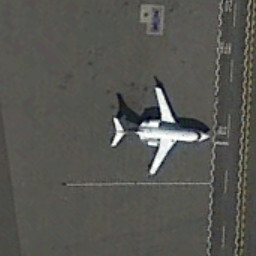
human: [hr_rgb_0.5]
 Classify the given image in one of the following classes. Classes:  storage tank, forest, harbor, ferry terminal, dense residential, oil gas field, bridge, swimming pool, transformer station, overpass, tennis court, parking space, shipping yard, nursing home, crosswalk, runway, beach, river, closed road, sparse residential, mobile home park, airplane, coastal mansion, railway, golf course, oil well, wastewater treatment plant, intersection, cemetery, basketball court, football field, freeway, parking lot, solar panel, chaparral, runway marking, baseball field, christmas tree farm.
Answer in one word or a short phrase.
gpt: airplane